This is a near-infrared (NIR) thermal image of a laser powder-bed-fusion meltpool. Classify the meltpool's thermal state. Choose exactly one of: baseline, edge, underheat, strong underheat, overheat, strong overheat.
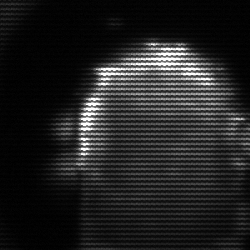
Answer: baseline